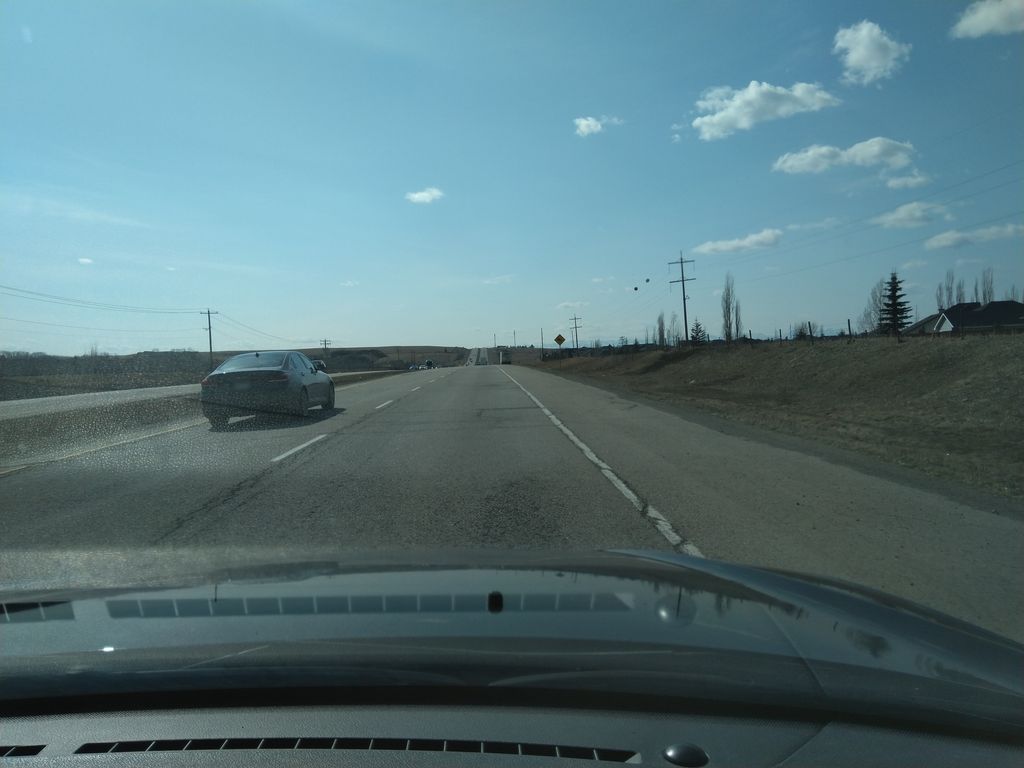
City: calgary